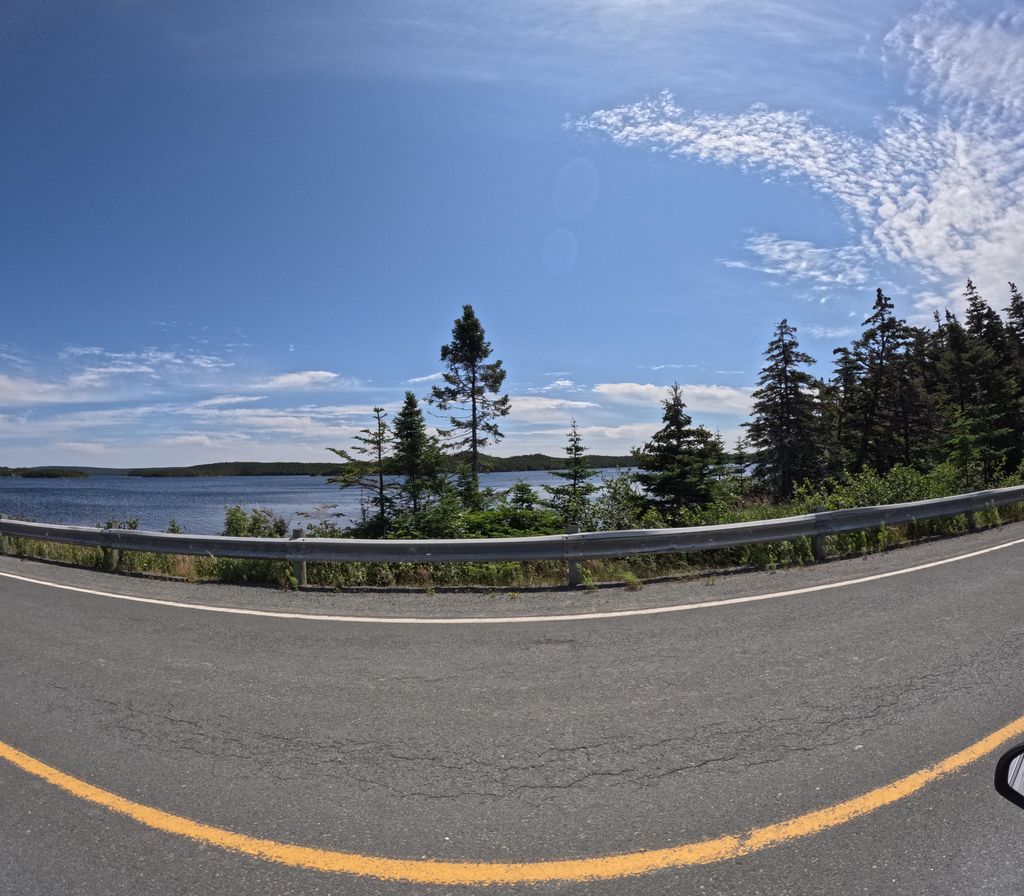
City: st_johns